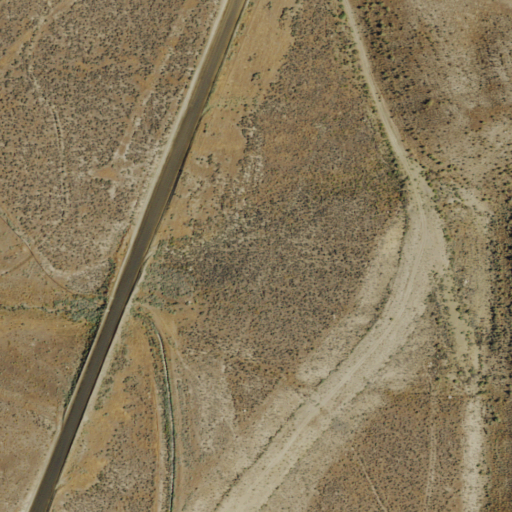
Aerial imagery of valley in Nevada named Hansen Canyon containing shrub and grassland